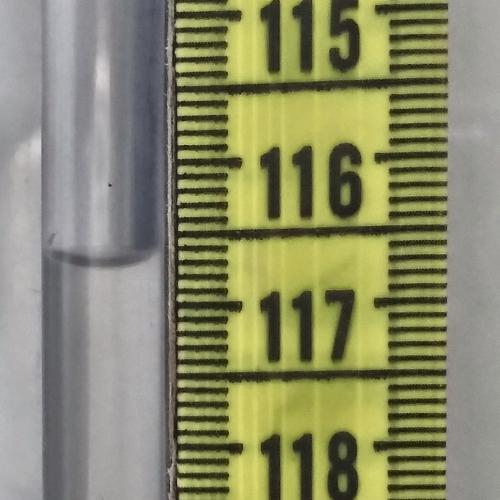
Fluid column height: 116.7 cm